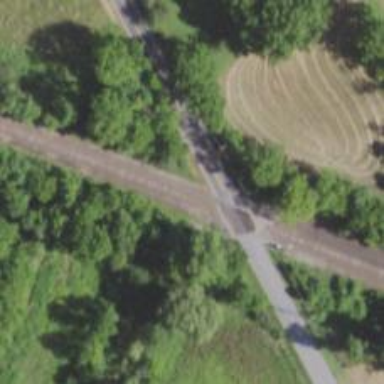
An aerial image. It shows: Marked road crossing.